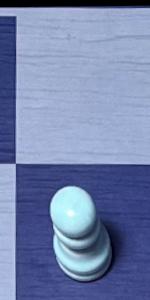
Label: Pawn_White